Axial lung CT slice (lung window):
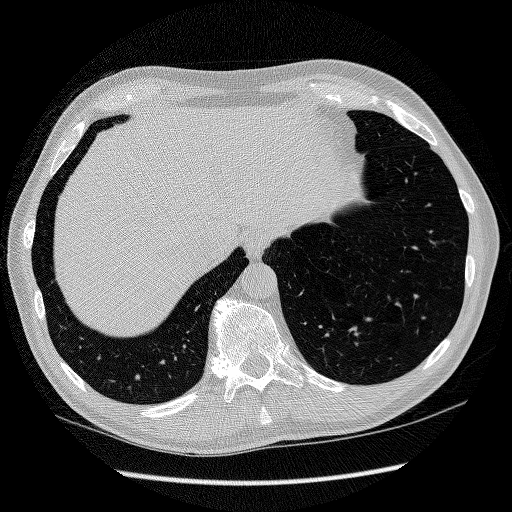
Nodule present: no